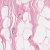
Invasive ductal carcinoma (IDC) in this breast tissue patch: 0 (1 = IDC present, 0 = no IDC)